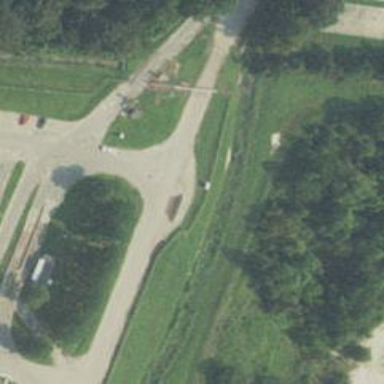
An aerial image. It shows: Asphalt service road.